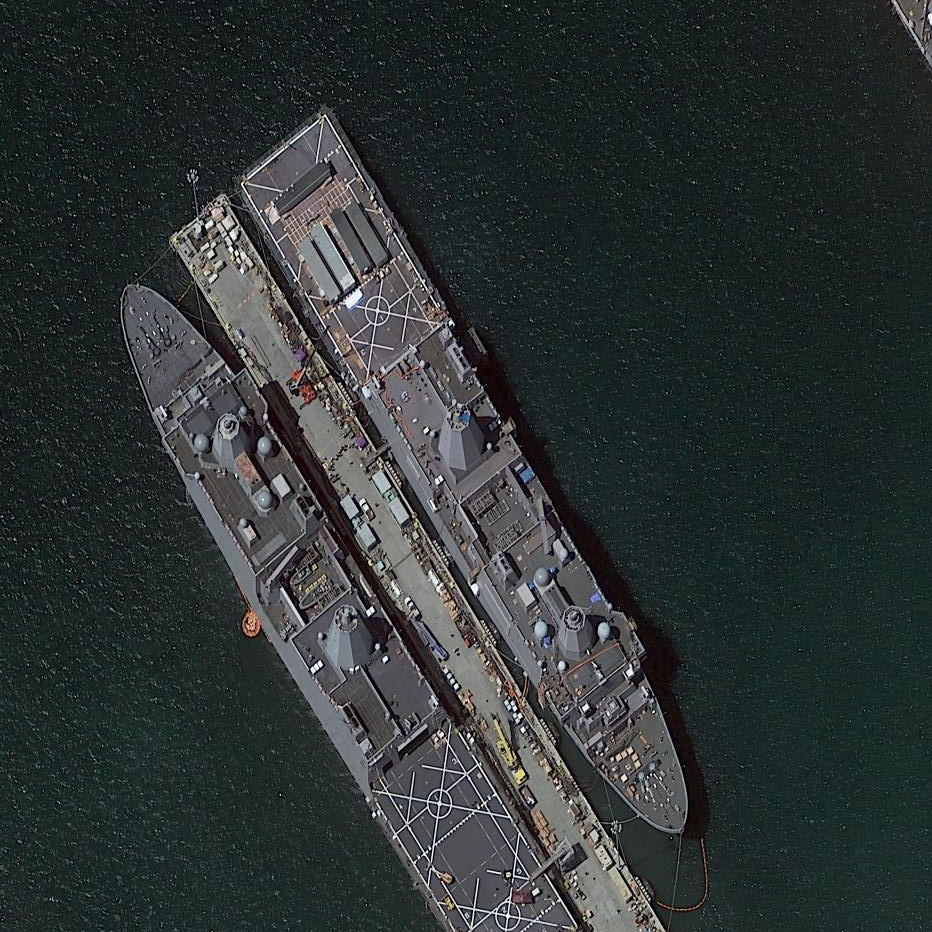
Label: combat